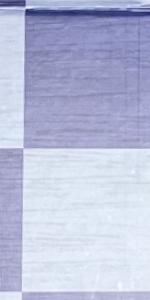
Label: Empty